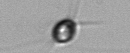
Label: Acanthoica_quattrospina